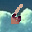
Label: 6